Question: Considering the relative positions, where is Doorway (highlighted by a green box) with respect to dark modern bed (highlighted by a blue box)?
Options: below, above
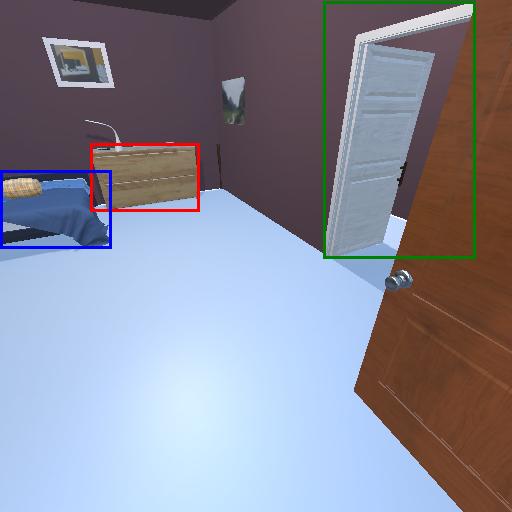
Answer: below